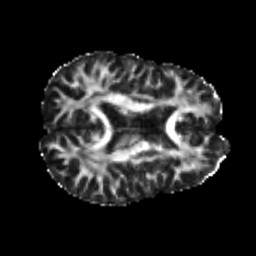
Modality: FA
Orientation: axial
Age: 24
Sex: male
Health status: healthy
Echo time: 0.074 s